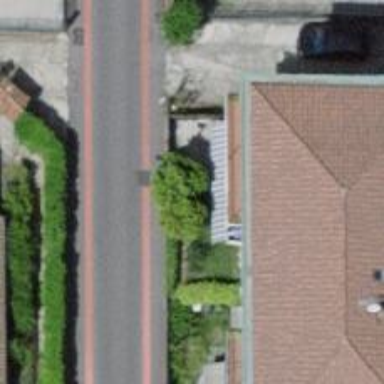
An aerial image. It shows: Pedestrian road.